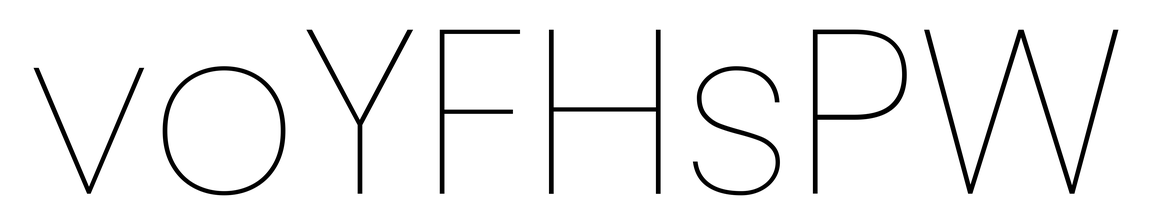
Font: Poppins-Thin